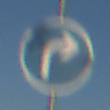
Verkehrszeichen: VorgeschriebeneFahrtrichtungRechts
Umgebung: Outdoor, Nature
Tageszeit: MorningAfternoon
Wetter: Clear
Licht: Natural
Jahreszeit: NotSpecified
Kontrast: HighContrast